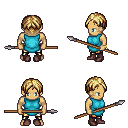
a pixel art fantasy rpg character, male body template, human, tanned skin, teal tunic, gold greaves, blonde parted hairstyle, bracelets, maroon shoes, spear, four views (front, back, left, right), 2x2 character sprite sheet, small pixel art, hard edges, no anti-aliasing